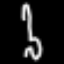
Label: fork